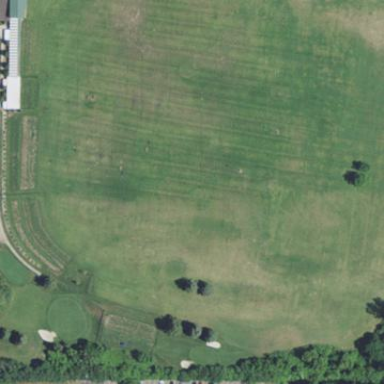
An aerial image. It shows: Recreation ground used as golf driving range.